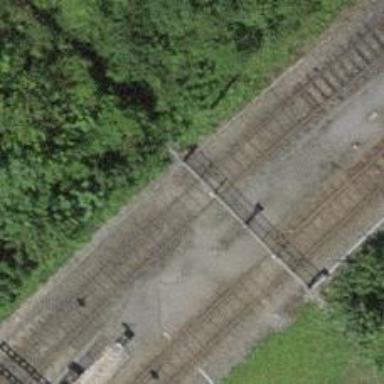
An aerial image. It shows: Railway spur service.